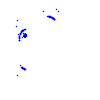
Particle: kaon